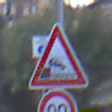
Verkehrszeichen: Ufer
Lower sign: Geschwindigkeit90
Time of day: SunriseSunset
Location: Outdoor (Urban)
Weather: PartlyCloudy
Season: NotSpecified
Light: Natural